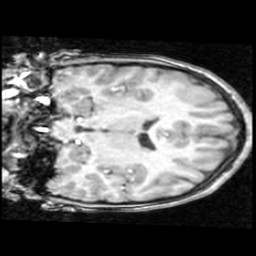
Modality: T1w
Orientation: coronal
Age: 11
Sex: female
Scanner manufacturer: ge
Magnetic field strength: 1.5 T
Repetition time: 0.03333 s
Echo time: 0.008 s